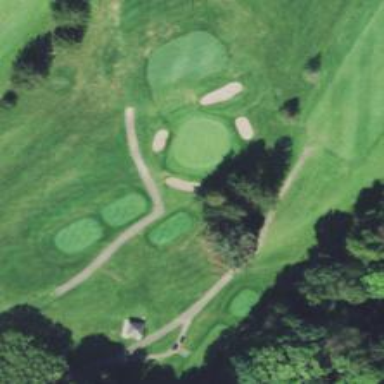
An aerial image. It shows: Golf hole.